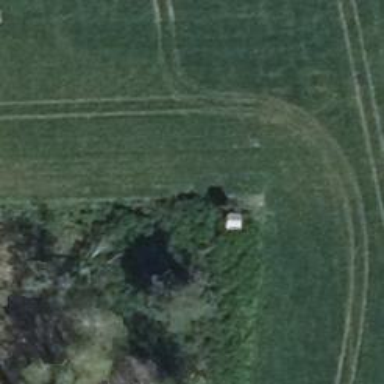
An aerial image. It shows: Hunting stand.